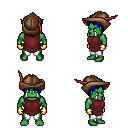
a pixel art fantasy rpg character, male body template, orc, green skin, maroon tunic, white pants, blue plain hairstyle, leather cap, gold gloves, four views (front, back, left, right), 2x2 character sprite sheet, small pixel art, hard edges, no anti-aliasing